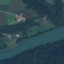
Land use / land cover: River